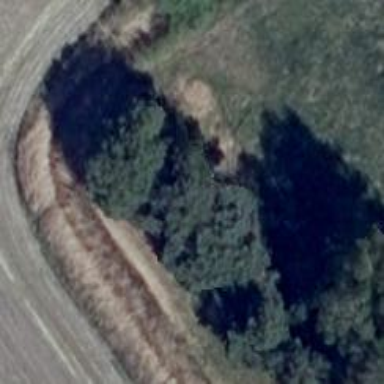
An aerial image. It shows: Hunting stand.